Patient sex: M
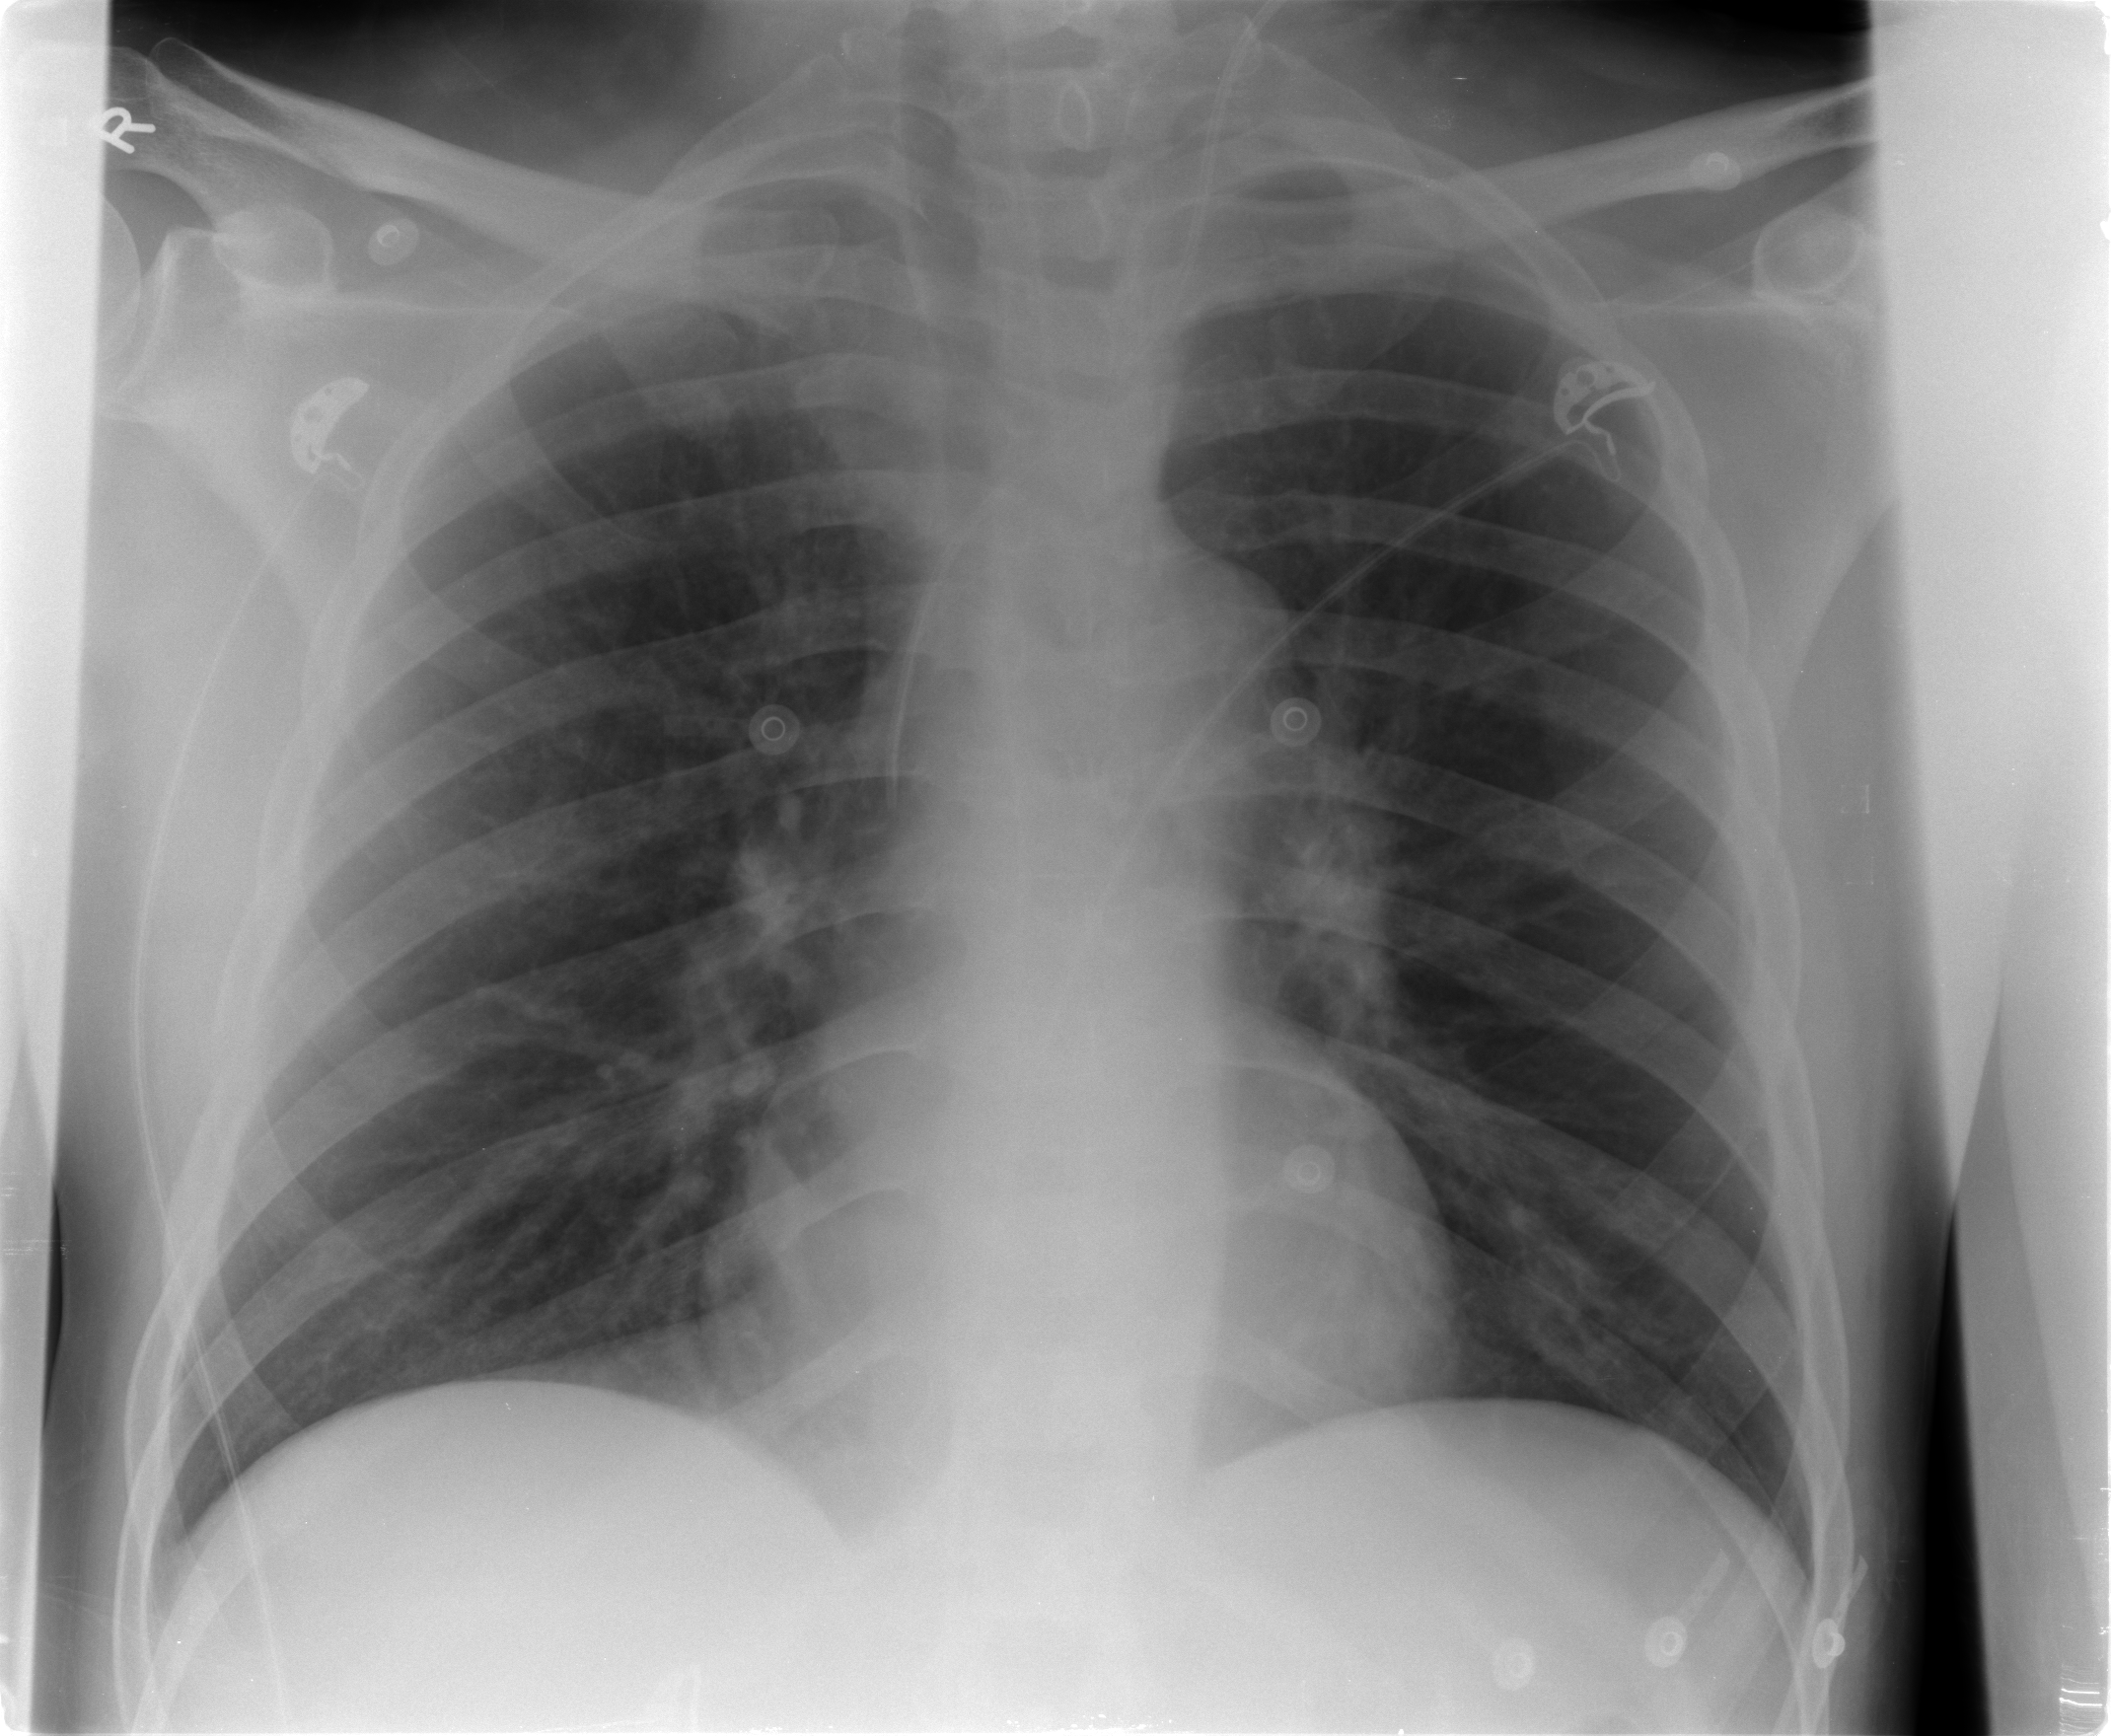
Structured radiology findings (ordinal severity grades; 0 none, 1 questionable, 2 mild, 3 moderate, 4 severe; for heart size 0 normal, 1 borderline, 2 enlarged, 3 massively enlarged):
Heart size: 0
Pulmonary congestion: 1
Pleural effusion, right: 0
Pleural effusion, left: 0
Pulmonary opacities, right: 0
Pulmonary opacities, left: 0
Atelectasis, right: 1
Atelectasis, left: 1